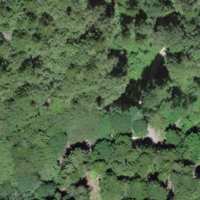
EUNIS habitat code: 44
Species observed at this site:
Chrysosplenium alternifolium